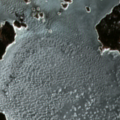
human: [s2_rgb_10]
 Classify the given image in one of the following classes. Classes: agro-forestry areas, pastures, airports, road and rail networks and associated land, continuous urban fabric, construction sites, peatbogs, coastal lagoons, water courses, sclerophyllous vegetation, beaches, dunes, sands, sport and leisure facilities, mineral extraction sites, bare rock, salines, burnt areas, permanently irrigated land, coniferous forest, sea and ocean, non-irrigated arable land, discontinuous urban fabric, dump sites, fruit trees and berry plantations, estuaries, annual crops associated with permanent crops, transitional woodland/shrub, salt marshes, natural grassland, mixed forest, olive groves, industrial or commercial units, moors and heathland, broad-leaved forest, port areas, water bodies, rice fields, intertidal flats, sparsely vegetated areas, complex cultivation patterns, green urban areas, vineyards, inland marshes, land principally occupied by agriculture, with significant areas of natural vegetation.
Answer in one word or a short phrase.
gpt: coniferous forest, mixed forest, sea and ocean